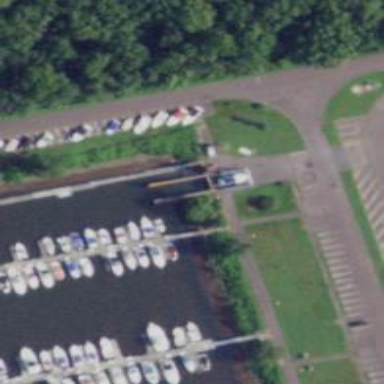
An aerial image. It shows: Slipway on leisure land.